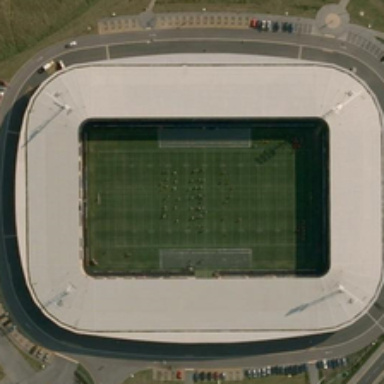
There is a grey rectangular building under the sun .